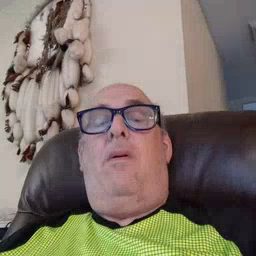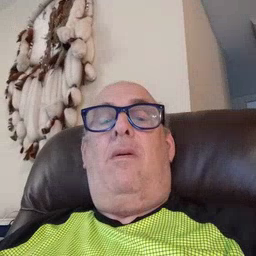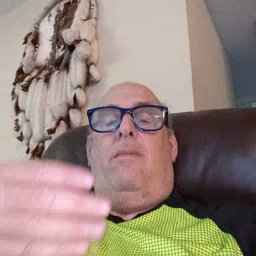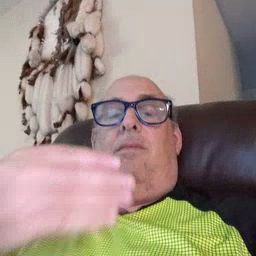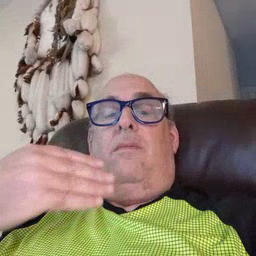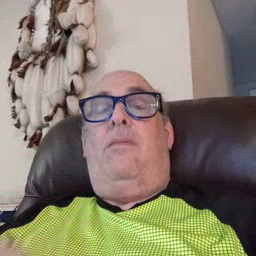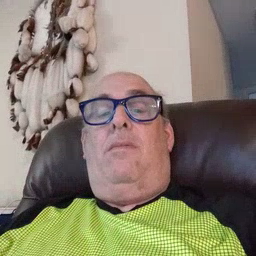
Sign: before